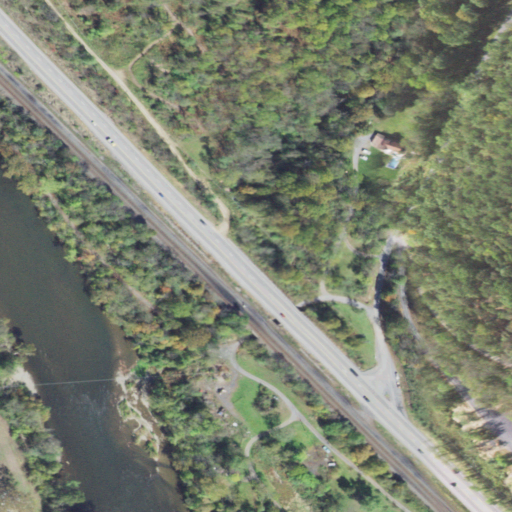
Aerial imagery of valley in Pennsylvania named Numer Hollow containing deciduous forest, medium intensity development, open water, low intensity development, open development, mixed forest, pasture, cultivated crops, woody wetlands, and evergreen forest